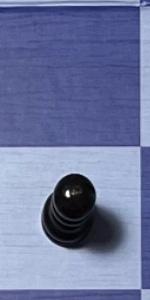
Label: Pawn_Black